Question: I am using Google Directions API for an Android app to show a route. I know that I can get alternatives routes if I add '&alternatives=true' to my query URL.
But is it possible to query a route with these options from Google Maps:

Can I add something like '&routes=best' to my URL query?
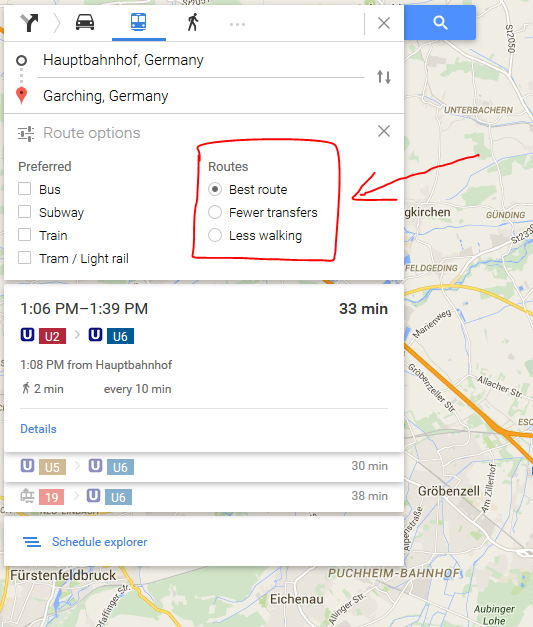
Answer: As per <URL>, you can only impose , which include these three parameters:
- - -
and their combinations as well. To add this to your request write 'avoid=tolls' for a single param request or 'avoid=elem1|elem2|elem3' for a combination of parameters.
You can however use these parameters for what you need:
> -- Specifies preferences for transit routes. Using this parameter, you can bias the options returned, rather than accepting the default best route chosen by the API. This parameter may only be specified for transit directions, and only if the request includes an API key or a Google Maps API for Work client ID. The parameter supports the following arguments: indicates that the calculated route should prefer limited amounts of walking indicates that the calculated route should prefer a limited number of transfers.